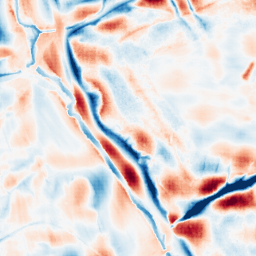
Category: wavelet
Decomposition family: wavelet_biorthogonal
Decomposition parameters: wavelet: bior3.5
level: 5
Upsampling method: sinc_blackman
Upsampling parameters: scale: 8
kernel_size: 16
Upsampling scale: 8